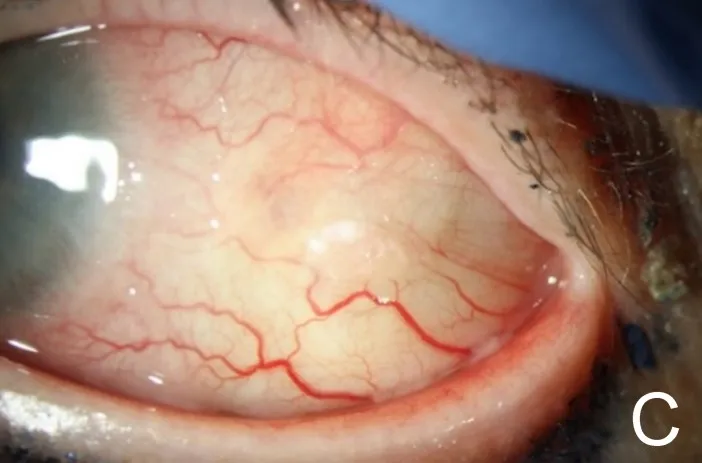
CIN with perilimbal lesion extending to the temporal bulbar conjunctiva.
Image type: ophthalmic_imaging (slit_lamp_photograph)